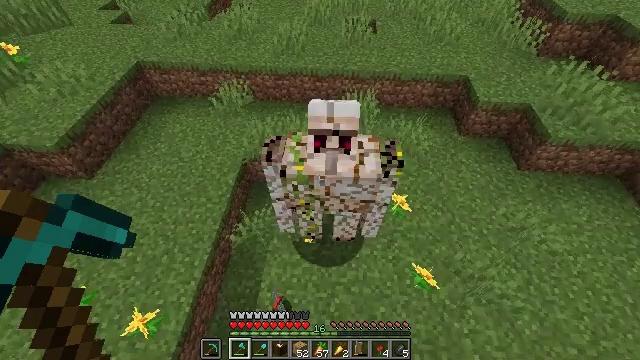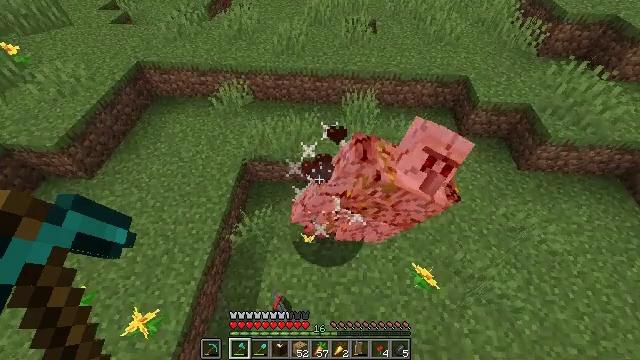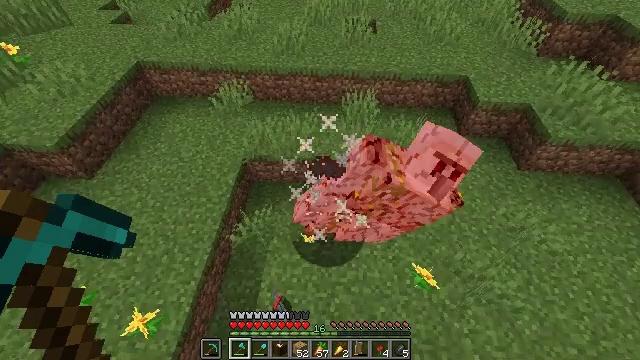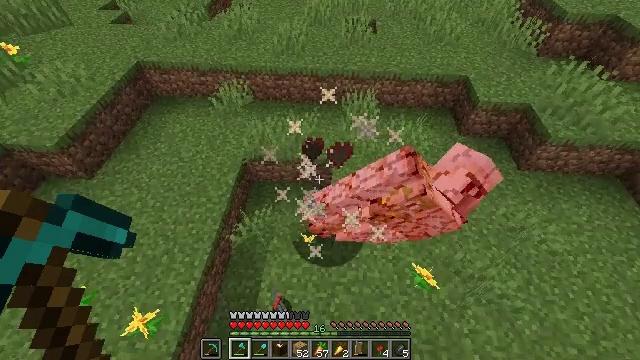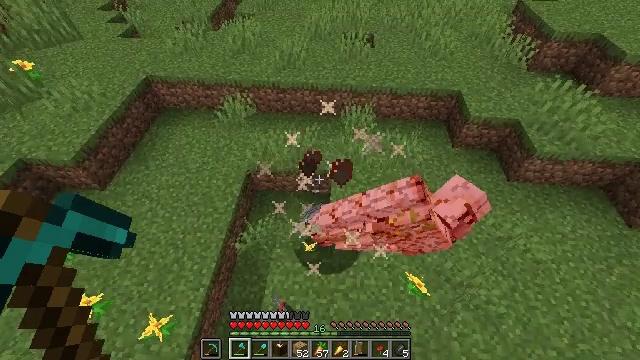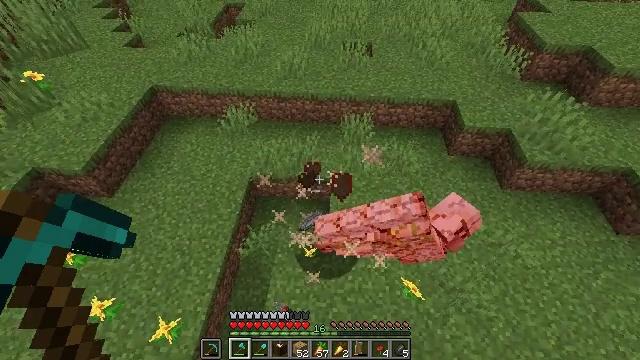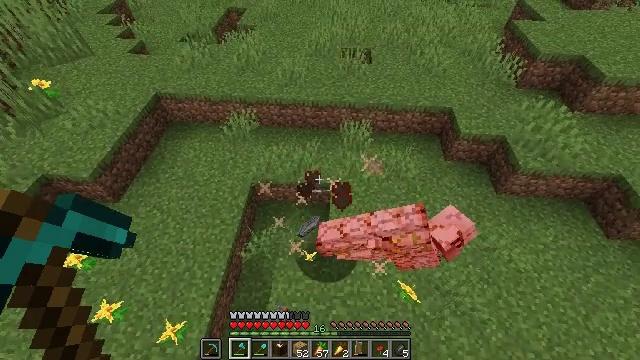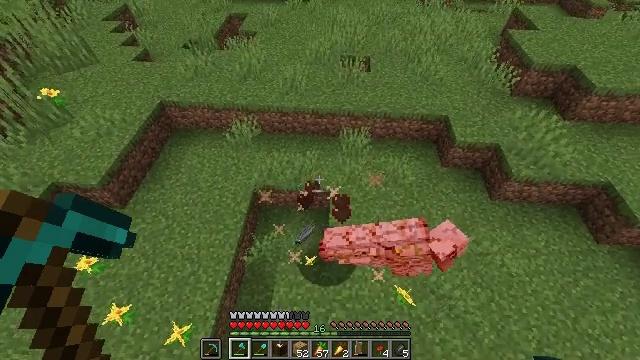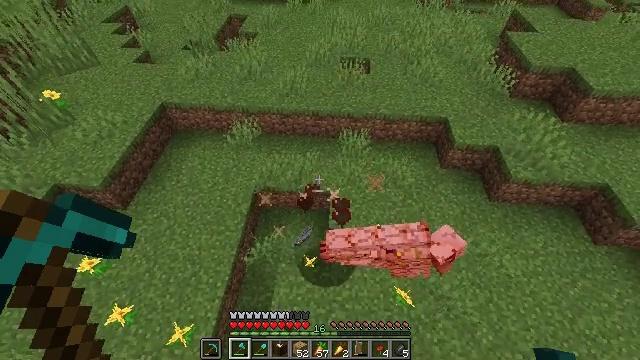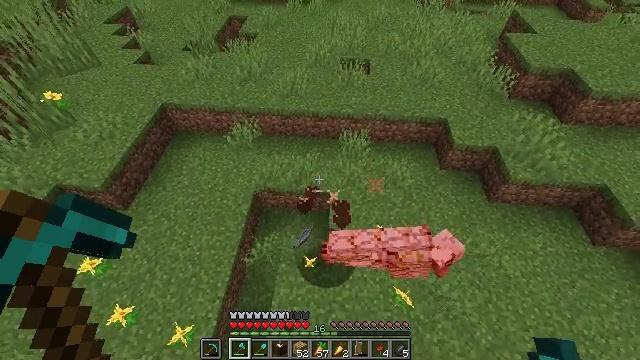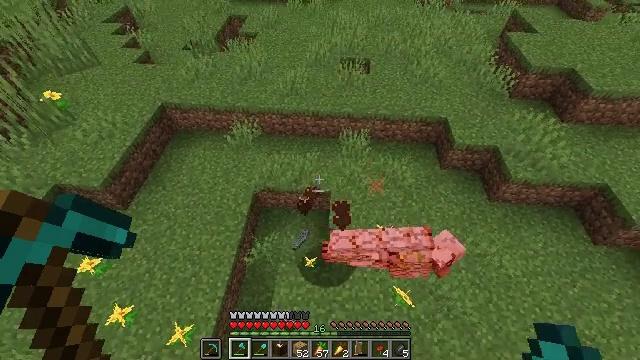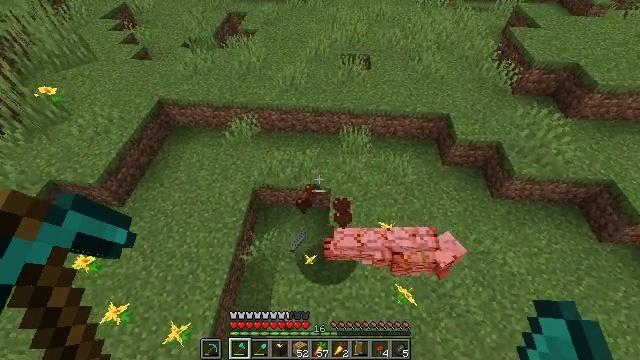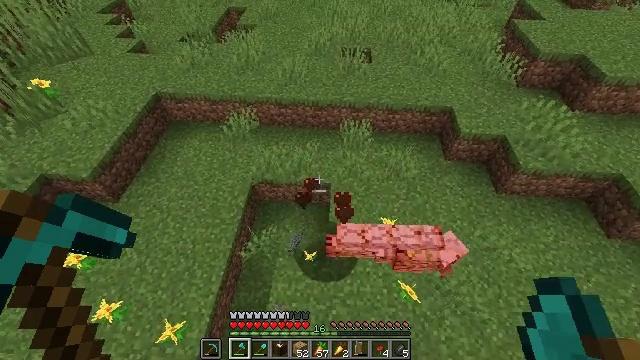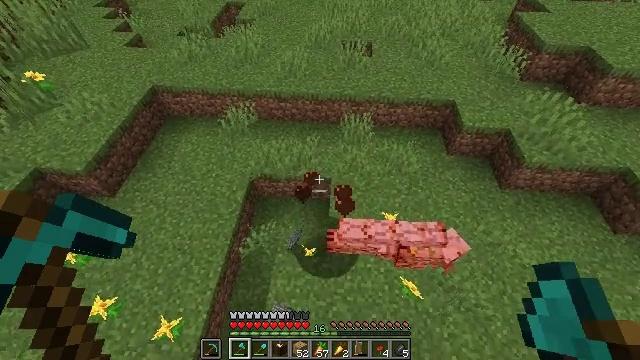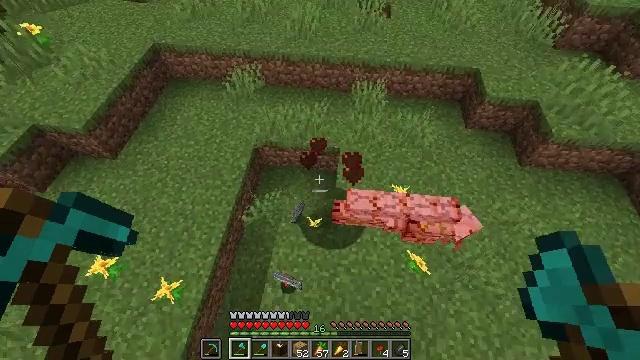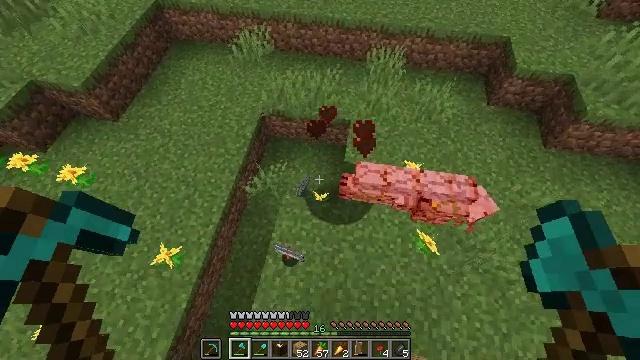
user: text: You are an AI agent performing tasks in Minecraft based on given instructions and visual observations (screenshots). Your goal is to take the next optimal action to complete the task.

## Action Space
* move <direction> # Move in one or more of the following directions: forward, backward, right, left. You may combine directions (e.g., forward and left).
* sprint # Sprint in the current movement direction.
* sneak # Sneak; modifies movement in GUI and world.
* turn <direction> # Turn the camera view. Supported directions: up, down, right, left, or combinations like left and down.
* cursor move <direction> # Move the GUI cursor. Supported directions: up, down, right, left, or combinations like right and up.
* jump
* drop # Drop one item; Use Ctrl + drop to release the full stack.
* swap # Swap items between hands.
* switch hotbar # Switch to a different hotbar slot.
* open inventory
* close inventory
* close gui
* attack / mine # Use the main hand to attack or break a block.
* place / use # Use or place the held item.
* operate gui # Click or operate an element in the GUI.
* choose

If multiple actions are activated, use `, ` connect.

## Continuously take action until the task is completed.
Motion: motion action
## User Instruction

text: Make a fletching table with wood planks and flint.
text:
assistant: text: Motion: sneak
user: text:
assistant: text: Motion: sneak
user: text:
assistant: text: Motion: sneak
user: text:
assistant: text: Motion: sneak, jump
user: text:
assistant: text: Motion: sneak, jump
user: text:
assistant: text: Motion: sneak, jump
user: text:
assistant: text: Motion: sneak, jump
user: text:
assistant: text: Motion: sneak, jump
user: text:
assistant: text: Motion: sneak, jump
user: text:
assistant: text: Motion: sneak, jump
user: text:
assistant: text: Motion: sneak
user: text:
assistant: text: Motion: sneak
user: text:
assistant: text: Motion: sneak
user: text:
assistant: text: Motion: sneak, turn left and down
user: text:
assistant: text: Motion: move forward, sneak, turn left and down
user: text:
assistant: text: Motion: move forward, sneak, turn left and down
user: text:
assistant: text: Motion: move forward
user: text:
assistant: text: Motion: move forward
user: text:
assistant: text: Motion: move forward
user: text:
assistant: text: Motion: move forward
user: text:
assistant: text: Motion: move forward
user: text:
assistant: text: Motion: move forward, sprint, turn up
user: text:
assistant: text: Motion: move forward, sprint, turn right and up
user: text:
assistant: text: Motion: move forward, sprint, turn right and up
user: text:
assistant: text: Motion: move forward, sprint, turn up
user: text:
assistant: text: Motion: move forward, sprint
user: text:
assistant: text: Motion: move forward, sprint, turn up
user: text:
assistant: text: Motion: move forward, sprint, turn right and up
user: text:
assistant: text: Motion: move forward, sprint, turn right and up
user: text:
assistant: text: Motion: move forward, sprint, turn right and up